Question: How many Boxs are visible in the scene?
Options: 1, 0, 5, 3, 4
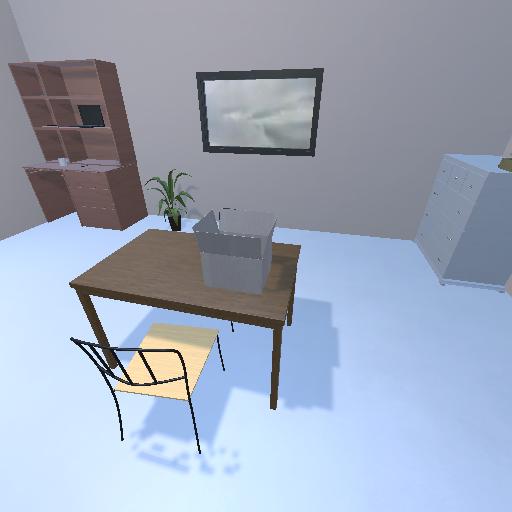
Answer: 1